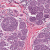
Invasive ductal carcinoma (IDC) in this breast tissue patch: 0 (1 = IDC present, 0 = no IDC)